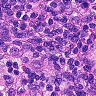
Metastatic tissue present: no